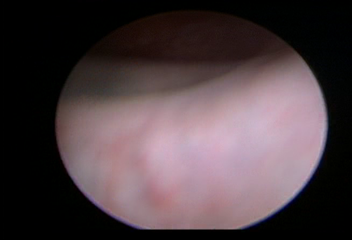
Modality: WLC
Class: Normal mucosa
Bladder cancer association: No